Question: I've been working on this for several weeks but have been unable to get my algorithm working properly and i'm at my wits end. Here's an illustration of what i have achieved:

If everything was working i would expect a perfect circle/oval at the end.
My sample points (in white) are recalculated every time a new control point (in yellow) is added. At 4 control points everything looks perfect, again as i add a 5th on top of the 1st things look alright, but then on the 6th it starts to go off too the side and on the 7th it jumps up to the origin!
Below I'll post my code, where 'calculateWeightForPointI' contains the actual algorithm. And for reference- <URL> I'd be so greatful if someone could take a look for me.
'''
void updateCurve(const std::vector<glm::vec3>& controls, std::vector<glm::vec3>& samples)
{
int subCurveOrder = 4; // = k = I want to break my curve into to cubics
// De boor 1st attempt
if(controls.size() >= subCurveOrder)
{
createKnotVector(subCurveOrder, controls.size());
samples.clear();
for(int steps=0; steps<=20; steps++)
{
// use steps to get a 0-1 range value for progression along the curve
// then get that value into the range [k-1, n+1]
// k-1 = subCurveOrder-1
// n+1 = always the number of total control points
float t = ( steps / 20.0f ) * ( controls.size() - (subCurveOrder-1) ) + subCurveOrder-1;
glm::vec3 newPoint(0,0,0);
for(int i=1; i <= controls.size(); i++)
{
float weightForControl = calculateWeightForPointI(i, subCurveOrder, controls.size(), t);
newPoint += weightForControl * controls.at(i-1);
}
samples.push_back(newPoint);
}
}
}
//i = the weight we're looking for, i should go from 1 to n+1, where n+1 is equal to the total number of control points.
//k = curve order = power/degree +1. eg, to break whole curve into cubics use a curve order of 4
//cps = number of total control points
//t = current step/interp value
float calculateWeightForPointI( int i, int k, int cps, float t )
{
//test if we've reached the bottom of the recursive call
if( k == 1 )
{
if( t >= knot(i) && t < knot(i+1) )
return 1;
else
return 0;
}
float numeratorA = ( t - knot(i) );
float denominatorA = ( knot(i + k-1) - knot(i) );
float numeratorB = ( knot(i + k) - t );
float denominatorB = ( knot(i + k) - knot(i + 1) );
float subweightA = 0;
float subweightB = 0;
if( denominatorA != 0 )
subweightA = numeratorA / denominatorA * calculateWeightForPointI(i, k-1, cps, t);
if( denominatorB != 0 )
subweightB = numeratorB / denominatorB * calculateWeightForPointI(i+1, k-1, cps, t);
return subweightA + subweightB;
}
//returns the knot value at the passed in index
//if i = 1 and we want Xi then we have to remember to index with i-1
float knot(int indexForKnot)
{
// When getting the index for the knot function i remember to subtract 1 from i because of the difference caused by us counting from i=1 to n+1 and indexing a vector from 0
return knotVector.at(indexForKnot-1);
}
//calculate the whole knot vector
void createKnotVector(int curveOrderK, int numControlPoints)
{
int knotSize = curveOrderK + numControlPoints;
for(int count = 0; count < knotSize; count++)
{
knotVector.push_back(count);
}
}
'''
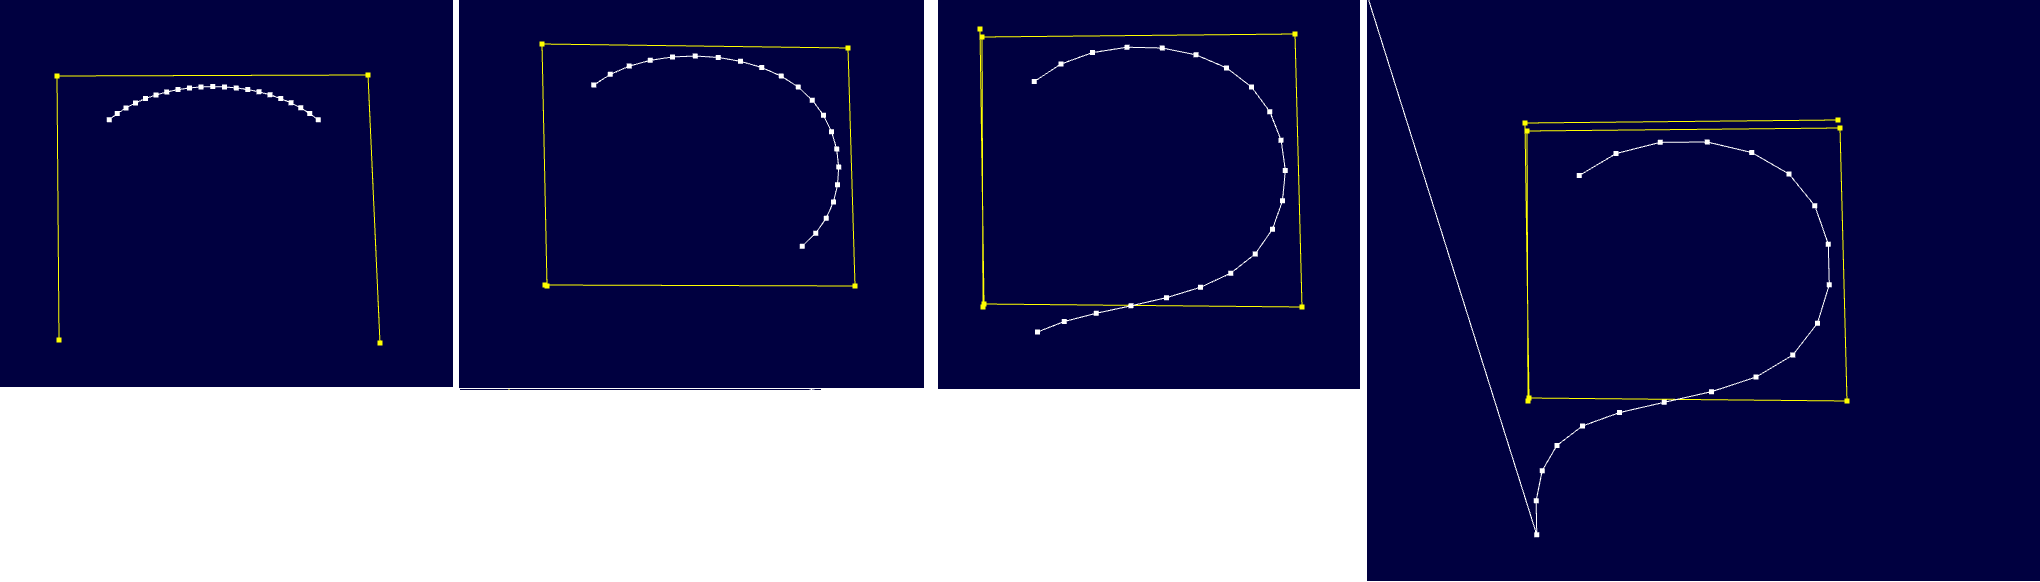
Answer: Your algorithm seems to work for any inputs I tried it on. Your problem might be a that a control point is not where it is supposed to be, or that they haven't been initialized properly. It looks like there are two control-points, half the height below the bottom left corner.